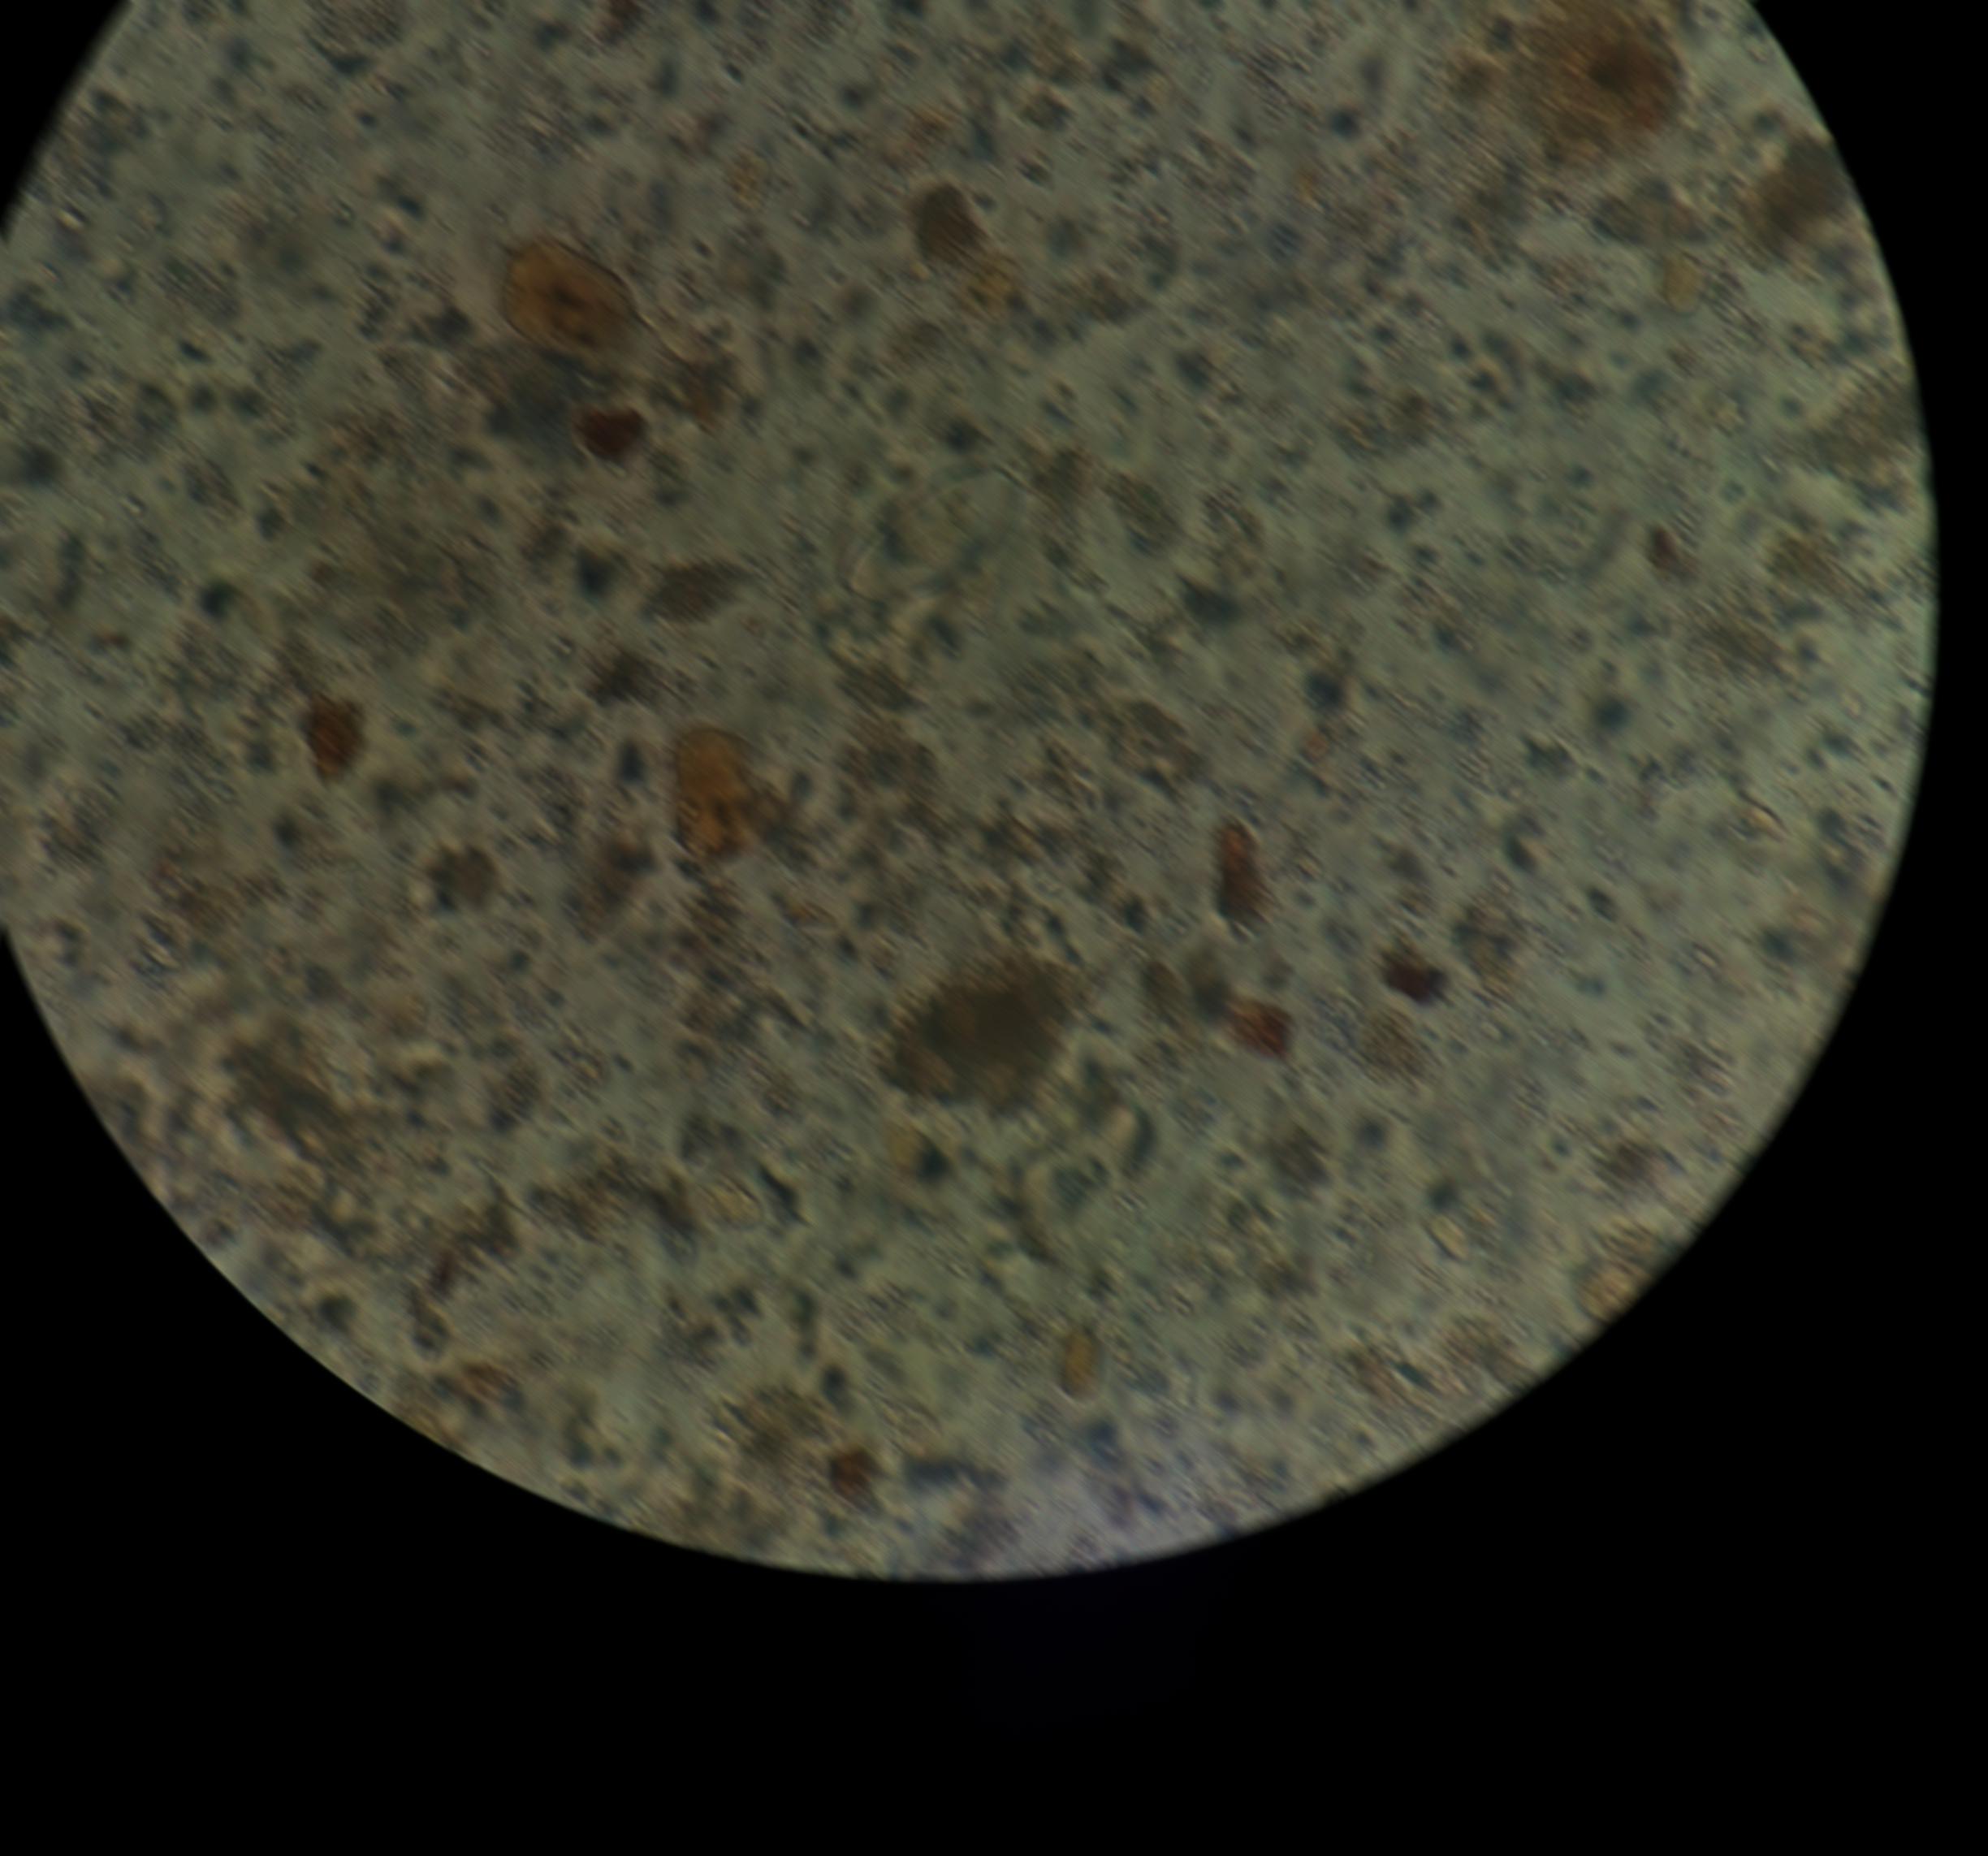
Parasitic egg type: Enterobius vermicularis